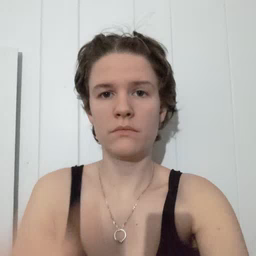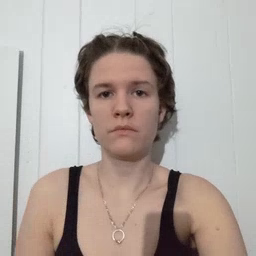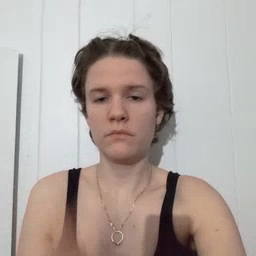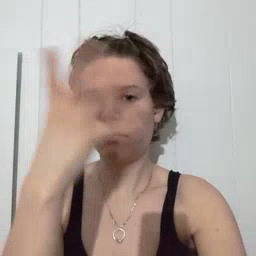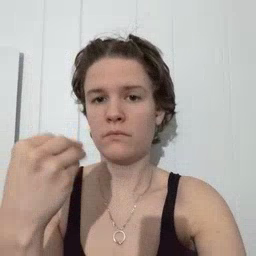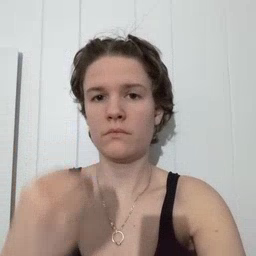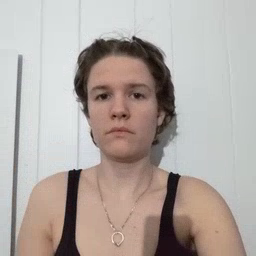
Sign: pretty